Question: I am plotting a series of graphs using matplotlib (in Linux Mint 18 - python 2.7.12), using the code below. The problem is, however, that when generating the PDF file, the fonts associated with the "annotate" directive ('plt.annotate()') are very badly rendered. I could not find the problem. Does anyone has a clue?
The resulting picture is this:

(I expect that you see that the 0%, 10% ... 50% annotations have low resolution). Other plots with annotations did not have the same problem.
If I zoom into the picture, I see that these annotations are rendered as vector, but somehow they are rendered differently from the other fonts of the plot.
'''
font = {'weight' : 'normal',
'size' : 8}
matplotlib.rc('font', **font)
concentrations = ["0","10","20","30","40","50"]
subplot = [ 321, 322, 323, 324, 325, 326 ]
runs = ["01","02","03","04","05","06","07","08","09","10"]
ic = -1
for c in concentrations :
ic = ic + 1
plt.subplot(subplot[ic])
for run in runs :
x, y = np.loadtxt(run+".dat",usecols=(0,1),comments="#",unpack=True)
plt.plot(x, y, 'b-', linewidth=1.0)
plt.xlim(0,1)
plt.ylim(0,r0[ic]+0.01)
plt.xticks(np.arange(0,1.1,0.25))
plt.annotate(c+"%", xy=(0.03, 0.02),**font)
plt.gcf().set_size_inches(3,4)
plt.gcf().savefig('../../tcf/alldecays.pdf')
'''
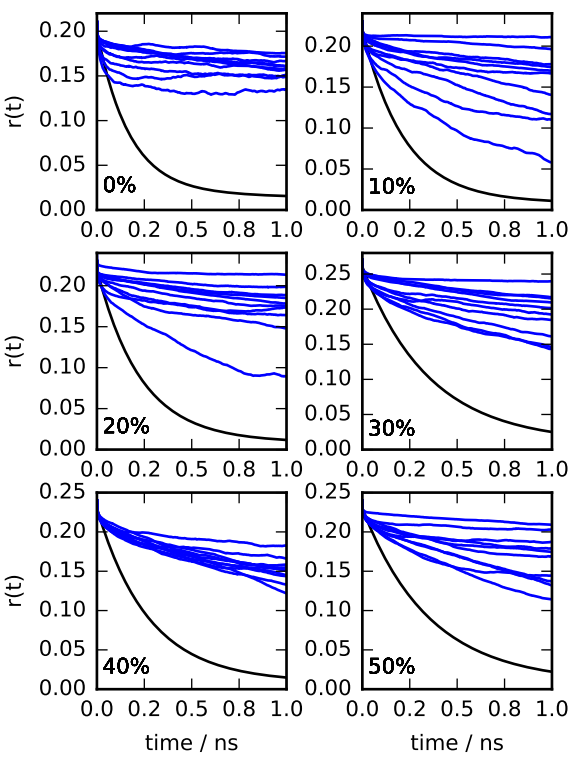
Answer: It looks different, because you print these labels (XX%) several times (for each run).
Reducing the indentation of the annotate command (so it will only run once per each subplot) will fix the problem